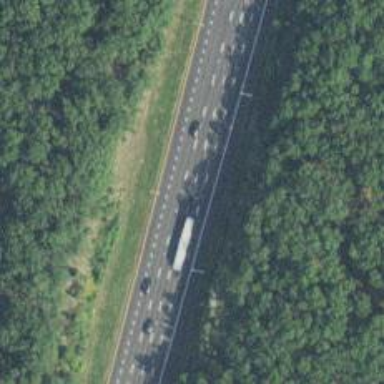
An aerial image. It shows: Motorway junction.